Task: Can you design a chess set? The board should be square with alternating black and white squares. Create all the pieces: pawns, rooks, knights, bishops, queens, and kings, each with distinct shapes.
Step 2888:
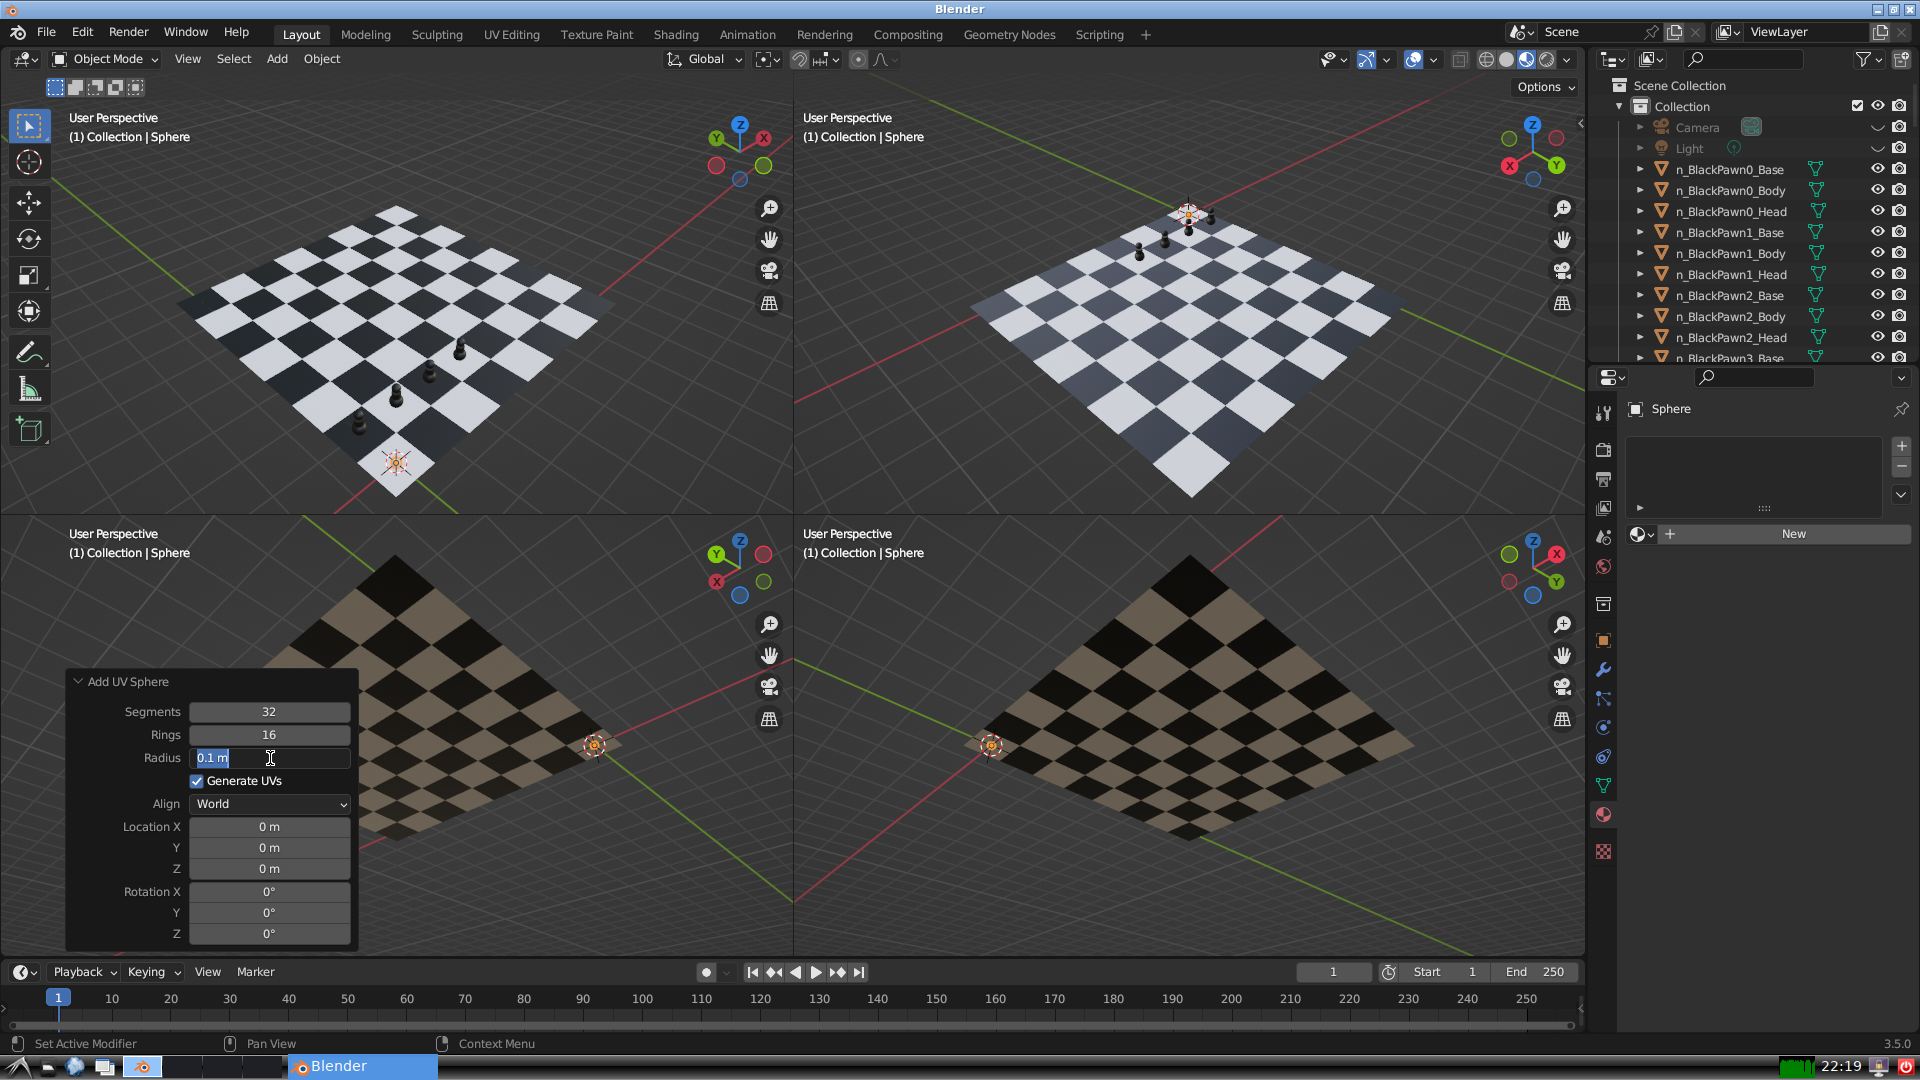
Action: input_text: 0.15